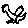
Label: bird